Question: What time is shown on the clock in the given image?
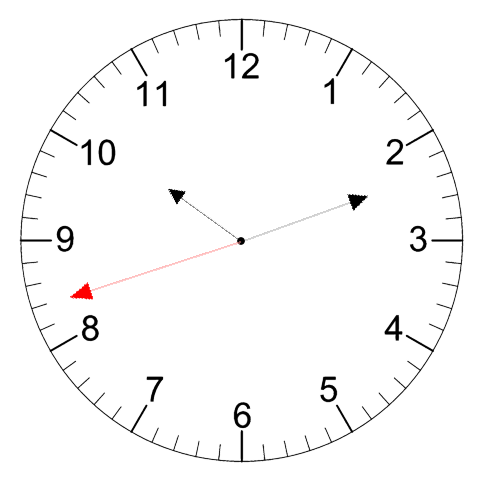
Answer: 10:11:42